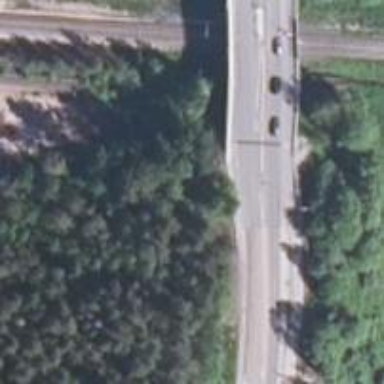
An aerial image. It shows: Abandoned road.